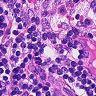
Metastatic tissue present: no